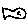
Label: fish